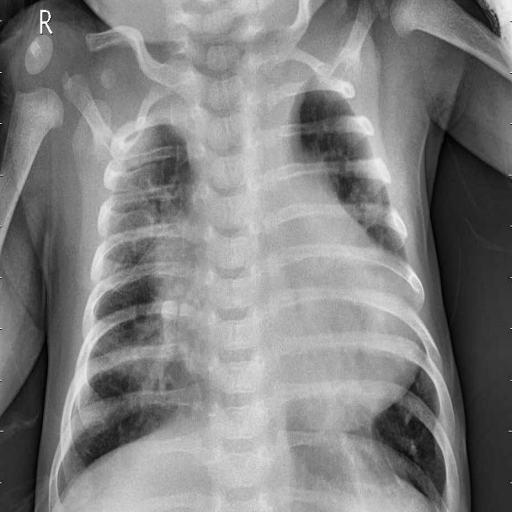
Finding: PNEUMONIA